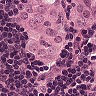
Metastatic tissue present: yes